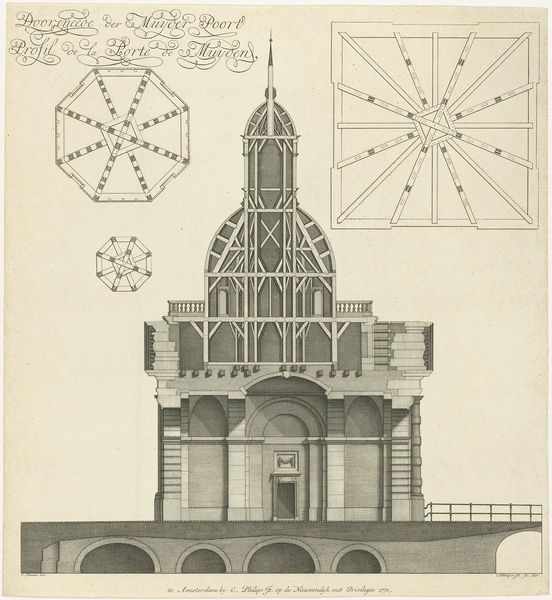
Titel: Doorsnede van de Muiderpoort
Künstler: Caspar Jacobsz. Philips
Standort: Amsterdam
Institution: Rijksmuseum
Schlagwörter: arch, arches, architecture, church, columns, white, window, black, gray, grey, interior, railing, wooden, profile, wood, stone, building, ship, entrance, drawing, black and white, castle, illustration, sketch, cross, writing, sculpture, door, bridge, design, dome, pediment, plan, temple, architect, cross section, facade, front, terrace, detail, pencil, simple, spire, steeple, caligraphy, port, structure, wheel, balustrade, beams, diagram, finial, detailed, blueprint, amsterdam, details, layout, deck, instructions, architacture